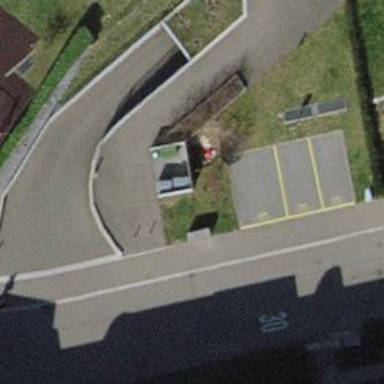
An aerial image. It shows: Bollard.